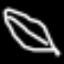
Label: leaf